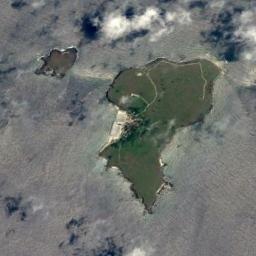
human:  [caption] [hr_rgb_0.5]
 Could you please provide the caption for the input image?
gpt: There are many trees on the island .

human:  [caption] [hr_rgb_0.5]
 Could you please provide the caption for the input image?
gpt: A big island and a small island have dense vegetation .

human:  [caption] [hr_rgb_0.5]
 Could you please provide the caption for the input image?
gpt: The irregularly shaped island is surrounded by blue sea water, And the island has a green and yellow-brown color, With smaller islands next to it .

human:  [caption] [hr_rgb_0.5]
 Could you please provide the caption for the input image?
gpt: The two islands in the picture have different sizes .

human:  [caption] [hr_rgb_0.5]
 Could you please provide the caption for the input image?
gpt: There are some clouds over the two green islands .